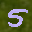
Label: 5